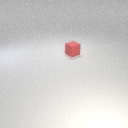
small red rubber cube